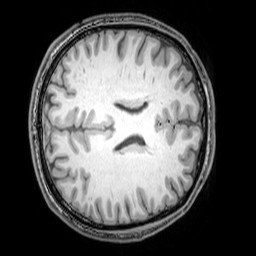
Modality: T1w
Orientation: axial
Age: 25
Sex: male
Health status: healthy
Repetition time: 0.081 s
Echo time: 0.037 s